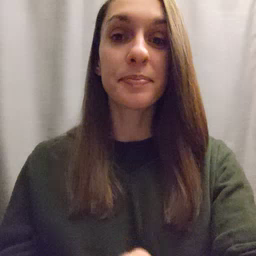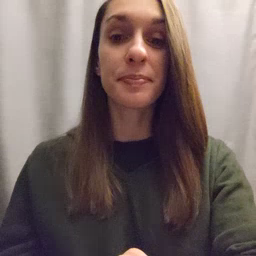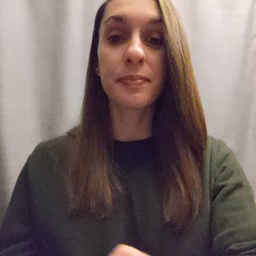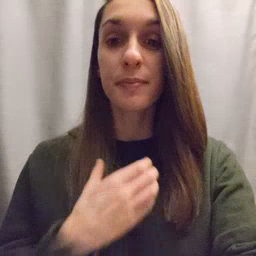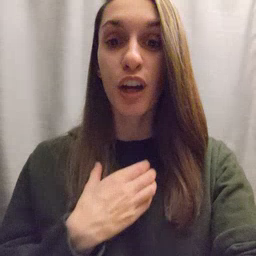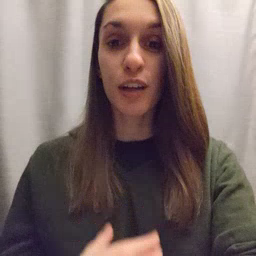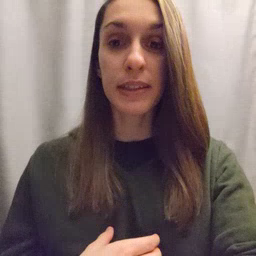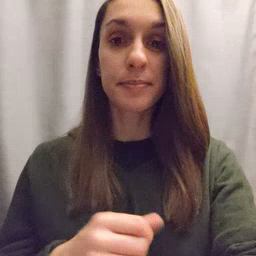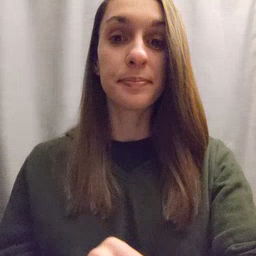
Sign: hungry